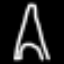
Label: The Eiffel Tower